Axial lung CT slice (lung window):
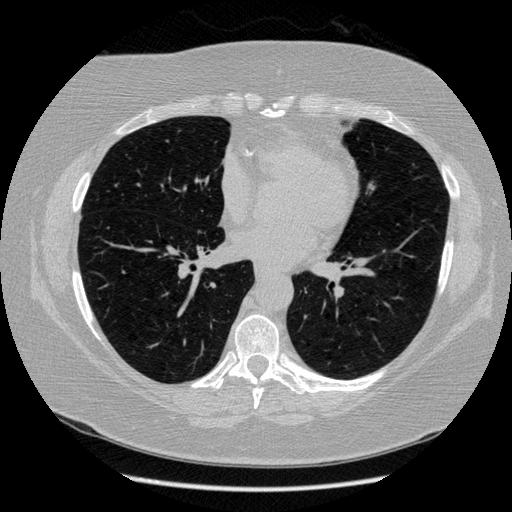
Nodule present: no